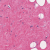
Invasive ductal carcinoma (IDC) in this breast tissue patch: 0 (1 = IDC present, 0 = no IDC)